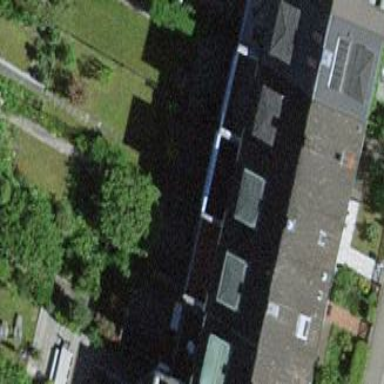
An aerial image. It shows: Terrace building.